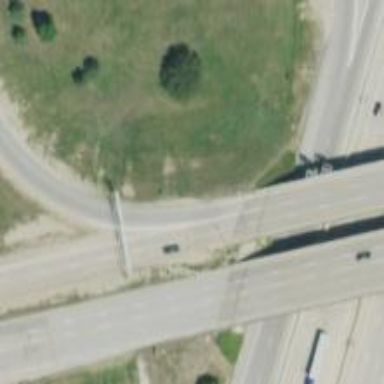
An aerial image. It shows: Primary highway crossing over bridge.